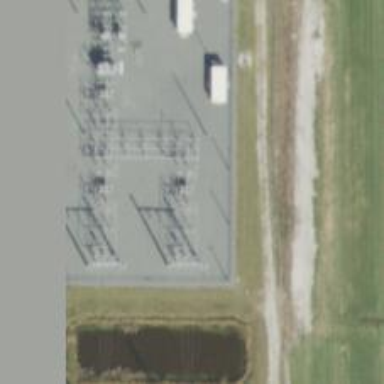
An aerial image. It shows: Switch for power supply.